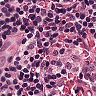
Metastatic tissue present: no